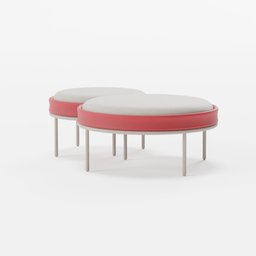
Label: furniture